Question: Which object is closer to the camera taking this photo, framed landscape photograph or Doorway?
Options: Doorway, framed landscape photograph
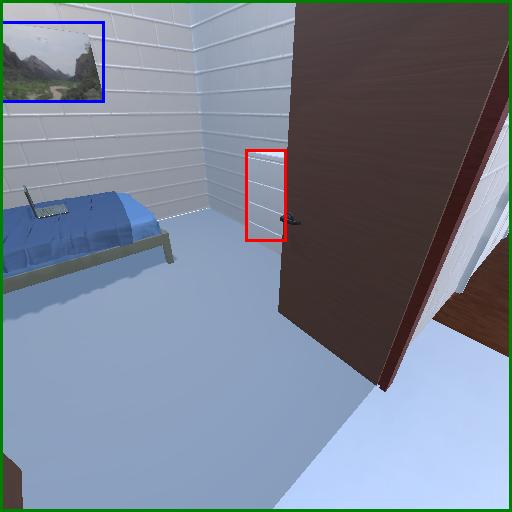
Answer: Doorway